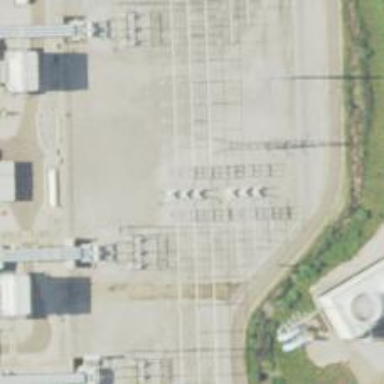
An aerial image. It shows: Switch used for power control.